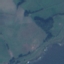
Land use / land cover: Pasture